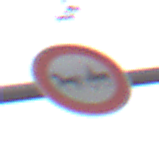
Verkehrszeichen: VerbotGespannfuhrwerke
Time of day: Midday
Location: Outdoor (Nature)
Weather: Overcast
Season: NotSpecified
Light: Natural